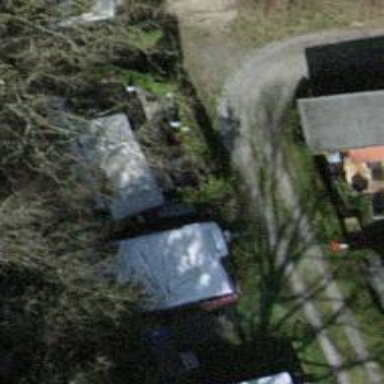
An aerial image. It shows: Camping pitch suitable for caravans.